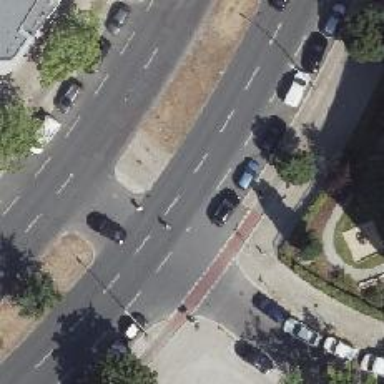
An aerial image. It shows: Unmarked crossing on asphalt footway.